Field crop: maize
Growth stage: 2
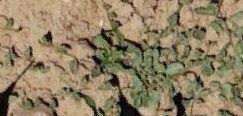
Species: convolvulus